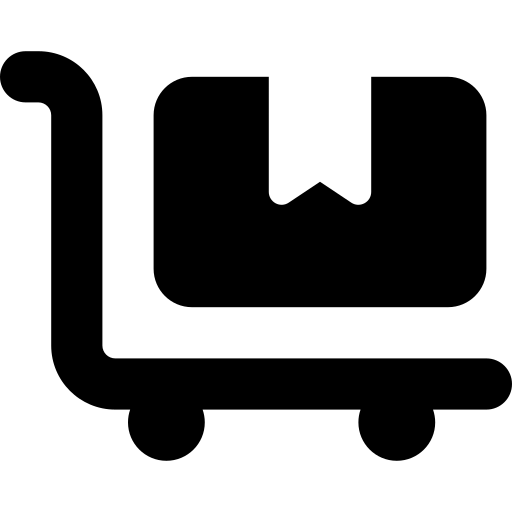
Tags: icon, FontAwesome, fa-icon, solid, cart, flatbed